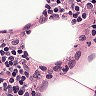
Metastatic tissue present: no